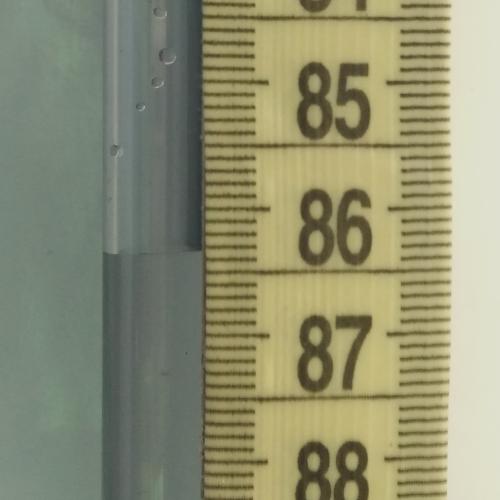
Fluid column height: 86.3 cm